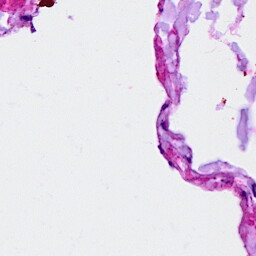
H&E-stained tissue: Breast